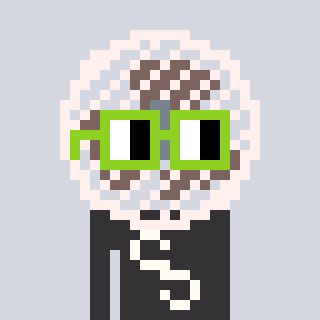
a pixel art character with square light green glasses, a fan-shaped head and a grayscale-colored body on a cool background